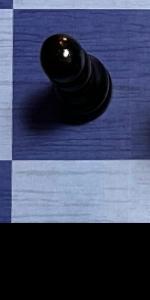
Label: Empty